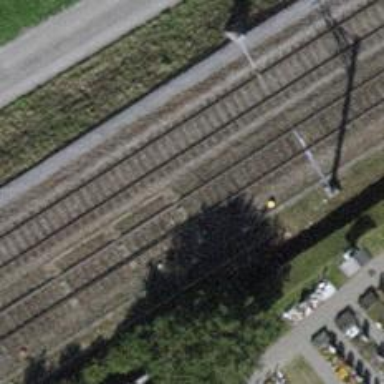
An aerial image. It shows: Railway switch.